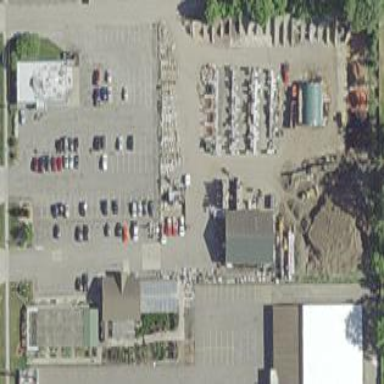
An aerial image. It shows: Plant nursery area.